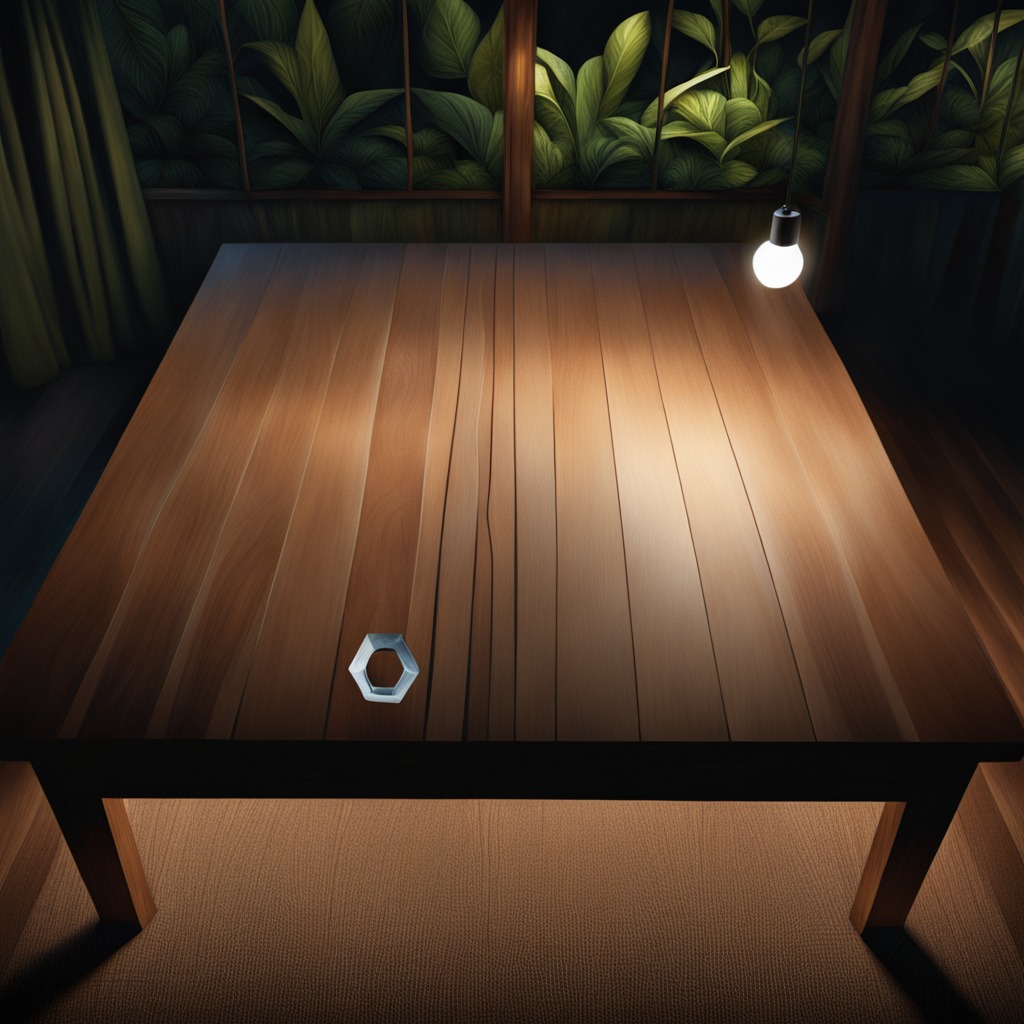
A metal nut is lying on the wooden table.